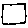
Label: square